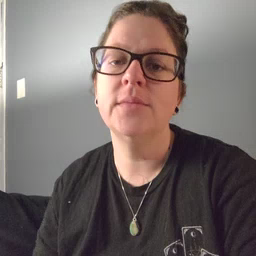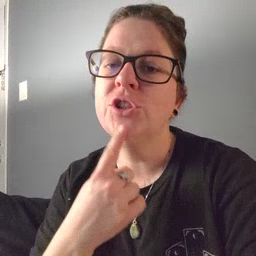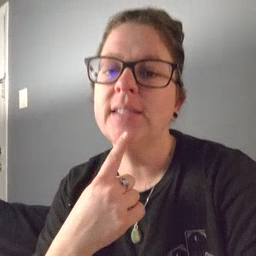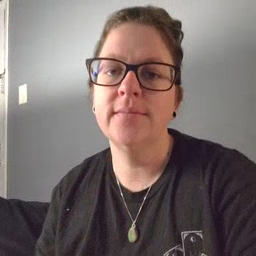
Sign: chin